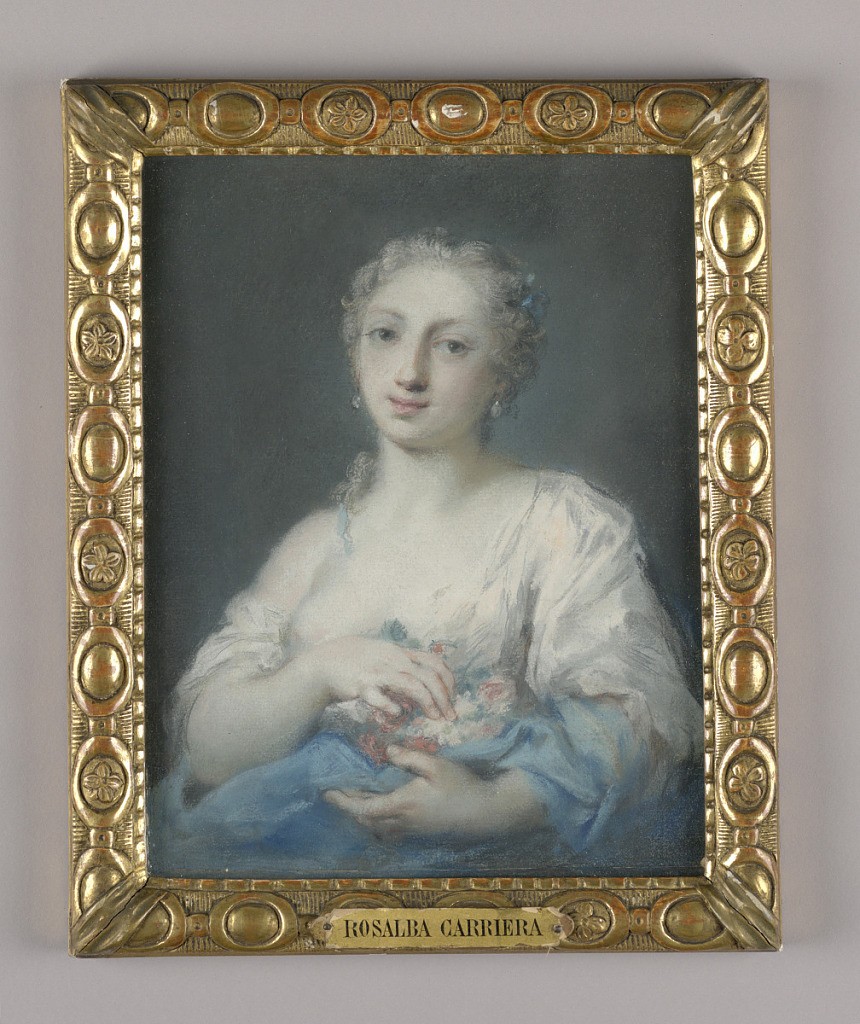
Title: Portrait of a Woman
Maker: Rosalba Carriera, Italian, 1673–1757
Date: ca. 1715
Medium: Pastel on paper
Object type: Drawing
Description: Quarter-length female figure facing a quarter-right, wearing a blue gown with white bodice and holding bouquet of flowers in her arms.